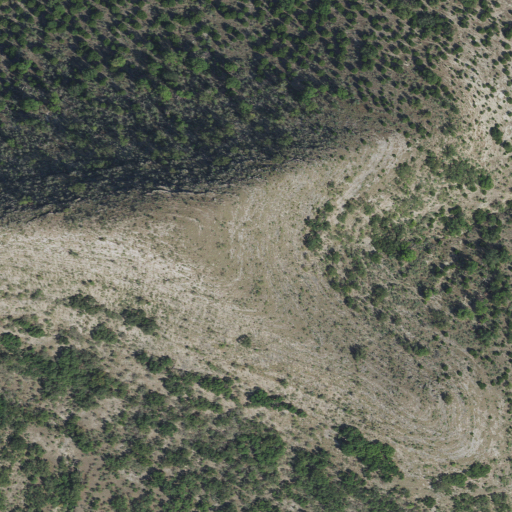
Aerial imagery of mountain in Texas named Military Mountain containing shrub, evergreen forest, and deciduous forest